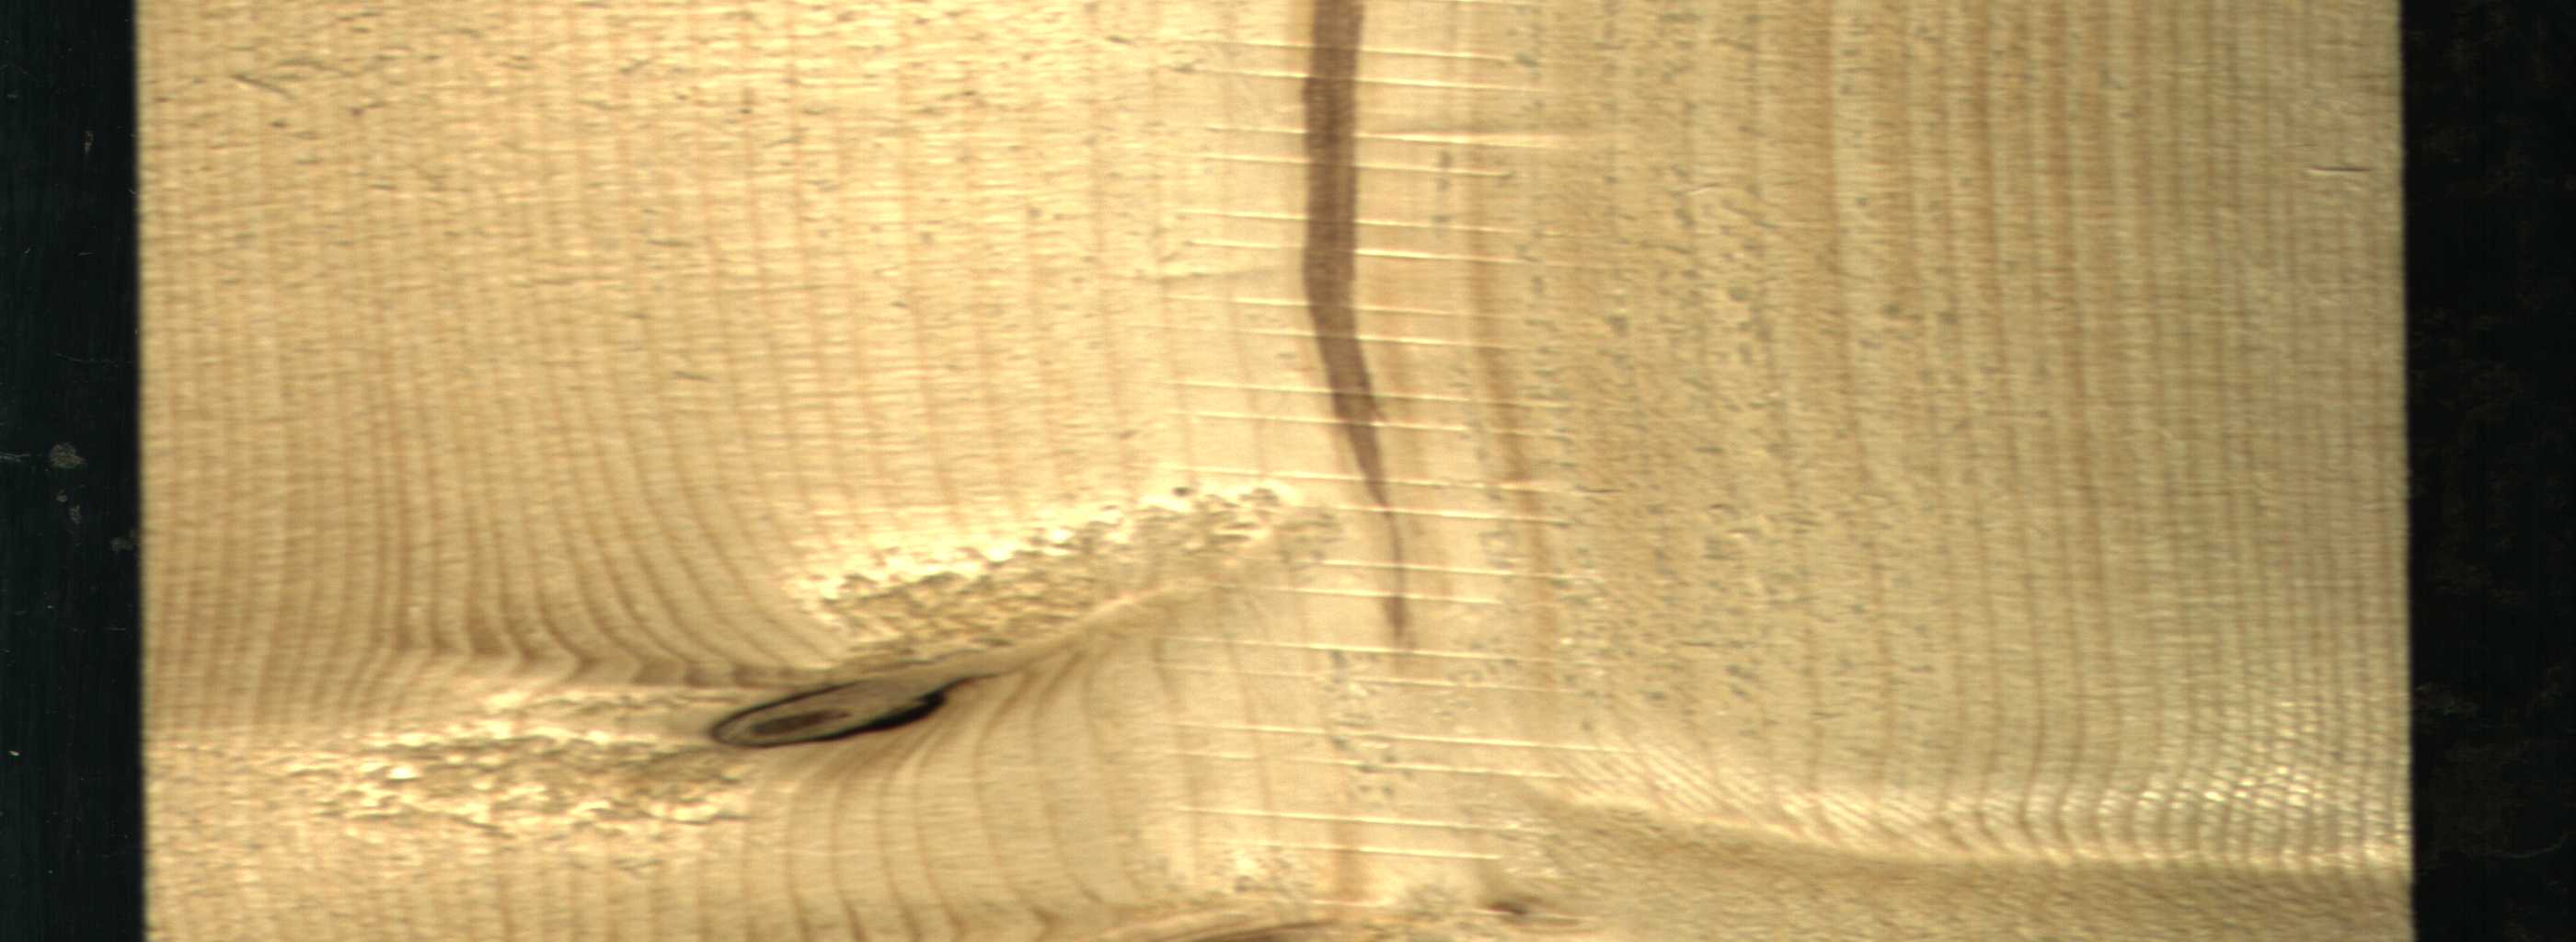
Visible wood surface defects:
Marrow
Dead_Knot
Live_Knot